Interaction volume radius: 10 \u00c5
Interaction volume height: 30 \u00c5
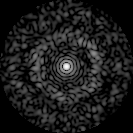
Disorder parameter: 0.827